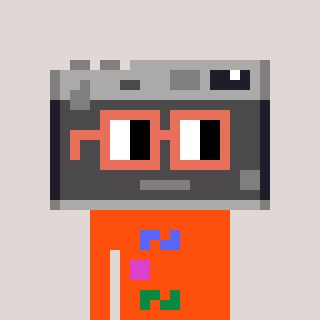
a pixel art character with square orange glasses, a camera-shaped head and a orange-colored body on a warm background